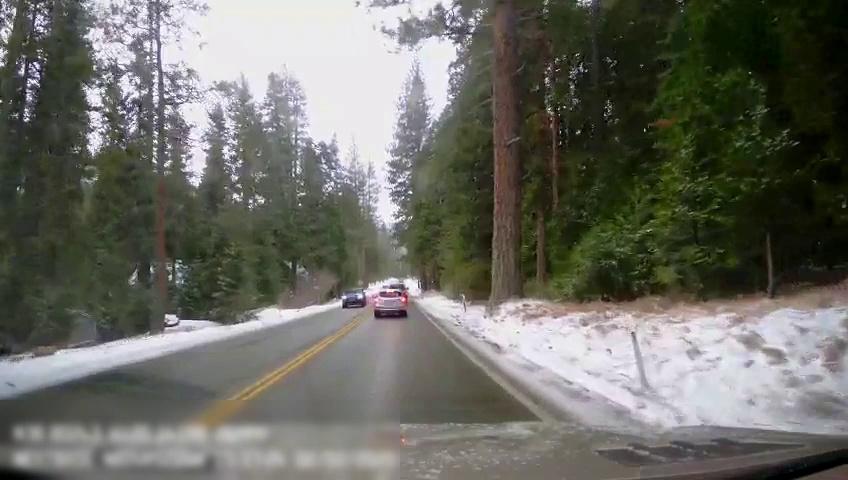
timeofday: Day
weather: Snowy
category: Drivable Space
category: Vehicles | SUV
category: Vehicles | Truck
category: Vehicles | SUV
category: Lanes | Current Lane
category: Lanes | Opposite Lane
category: Lanes | Current Lane